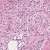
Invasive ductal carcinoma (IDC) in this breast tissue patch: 0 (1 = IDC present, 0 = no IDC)